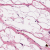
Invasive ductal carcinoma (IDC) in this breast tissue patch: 0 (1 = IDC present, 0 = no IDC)